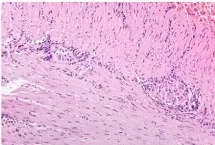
Clinical phenotype in a patient with NF-kappaB1 deficiency. (F) Small bowel biopsy showing myenteric plexus with lymphoplasmocitoid inflammatory cells. Magnification 200x.
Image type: pathology (h&e)